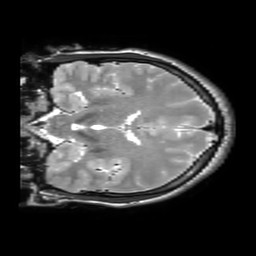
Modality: T2w
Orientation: coronal
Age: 23
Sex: male
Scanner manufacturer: philips
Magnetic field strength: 3 T
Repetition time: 3 s
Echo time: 0.08 s